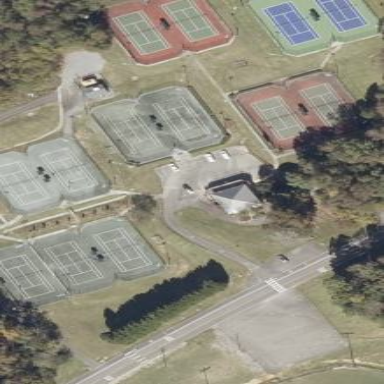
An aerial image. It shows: Sports centre with focus on tennis.